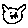
Label: cat